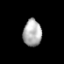
Tissue: prostate
Cell type: T cells
Senescence score: 0.3376
Nuclear area (px): 484
Mean DAPI intensity: 174.18